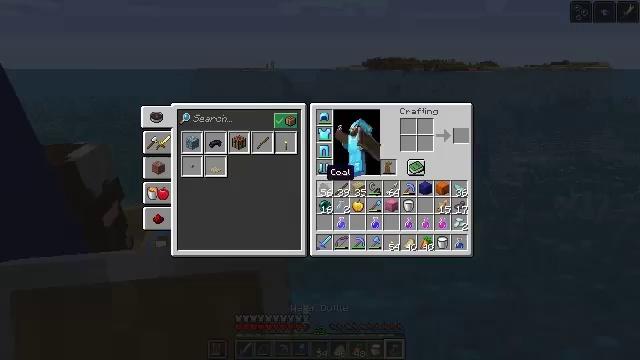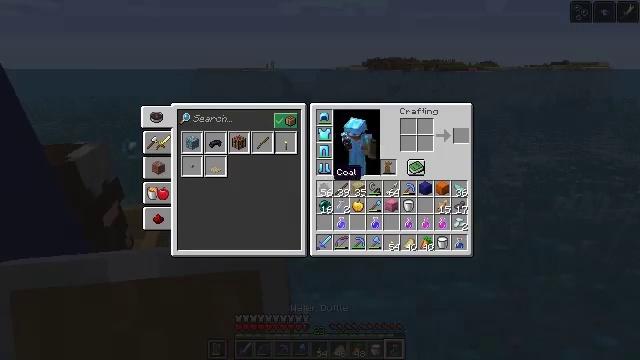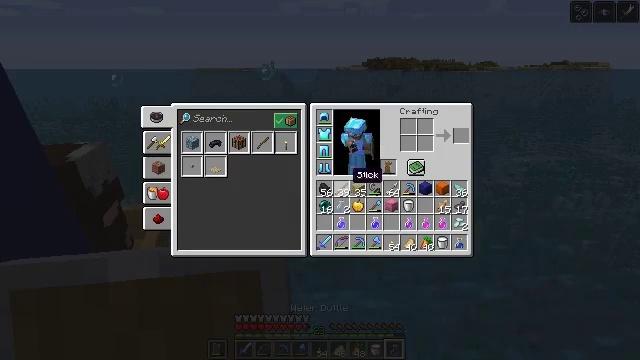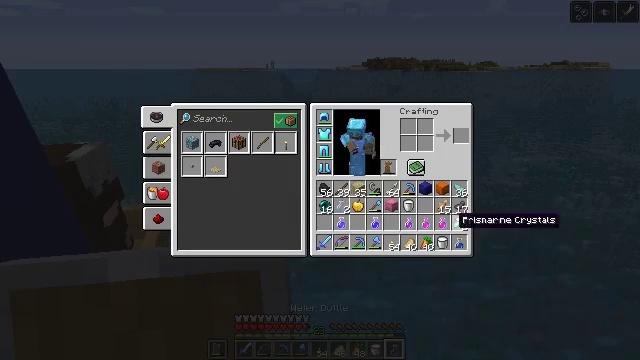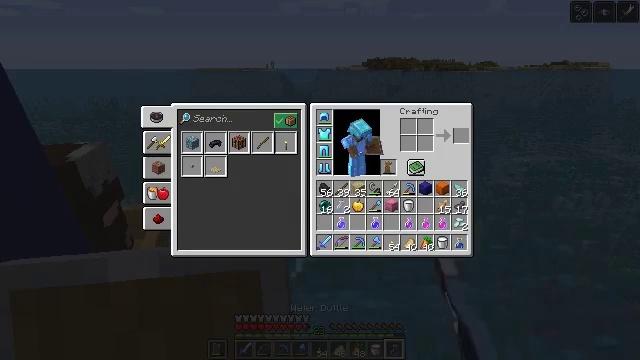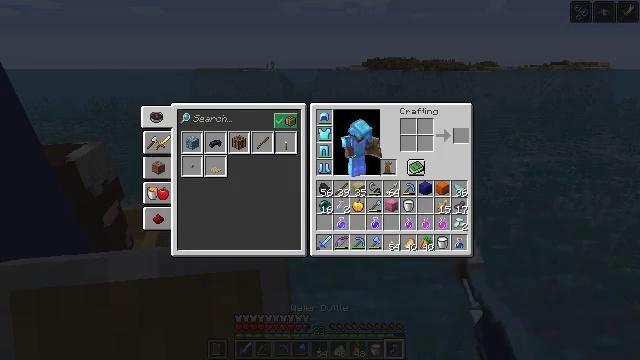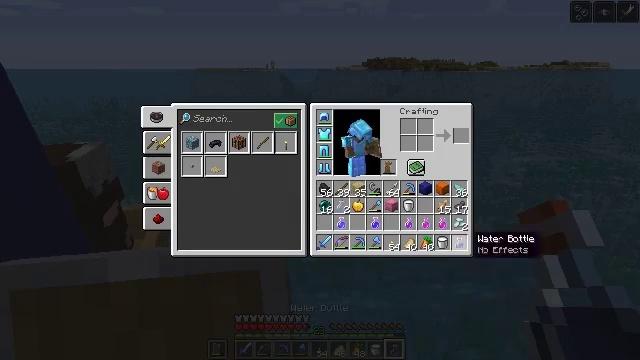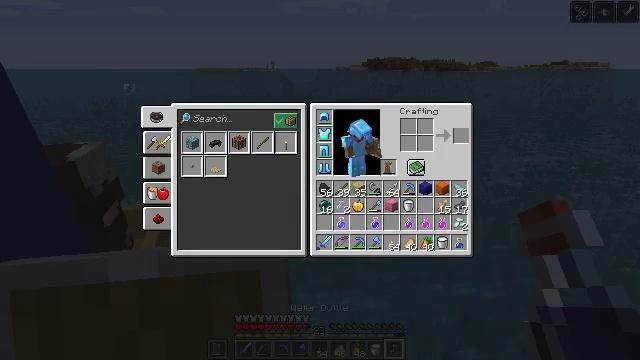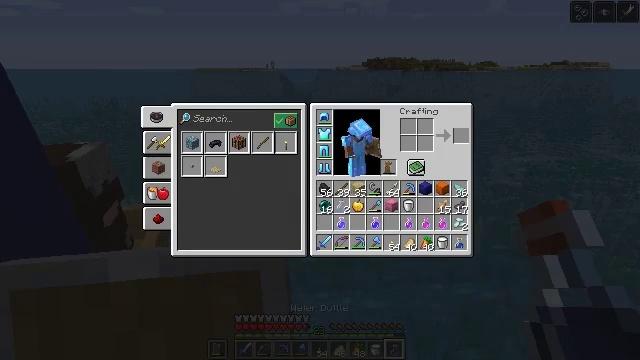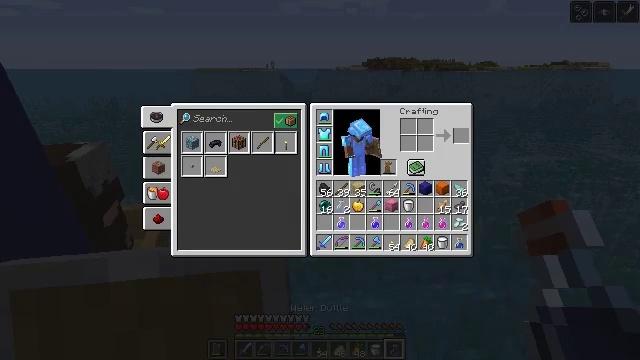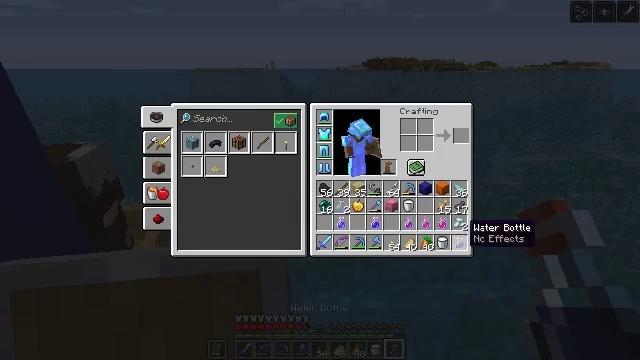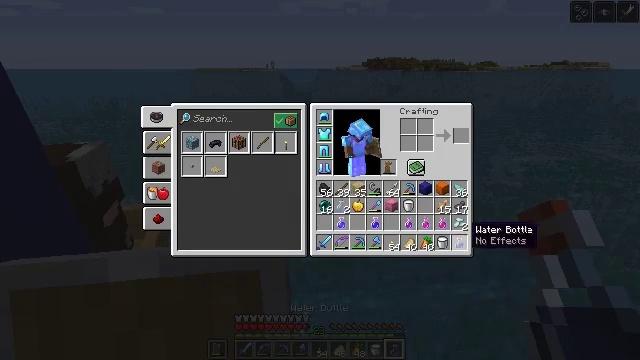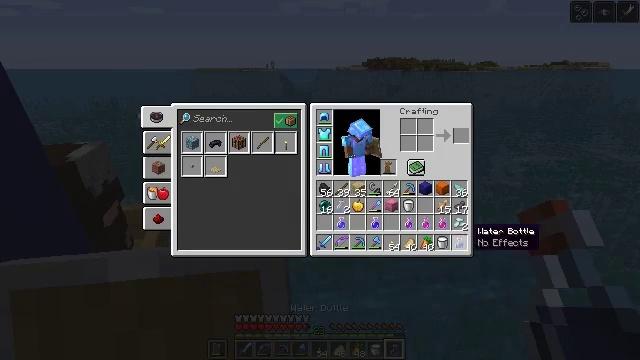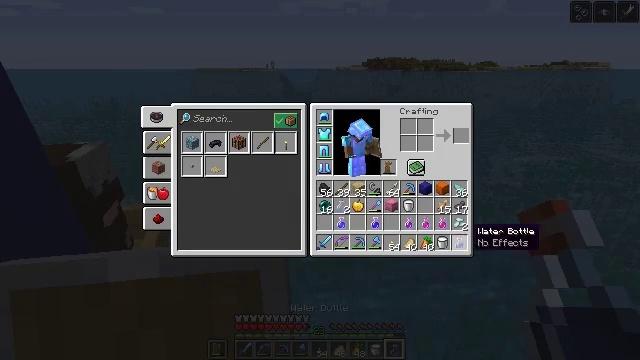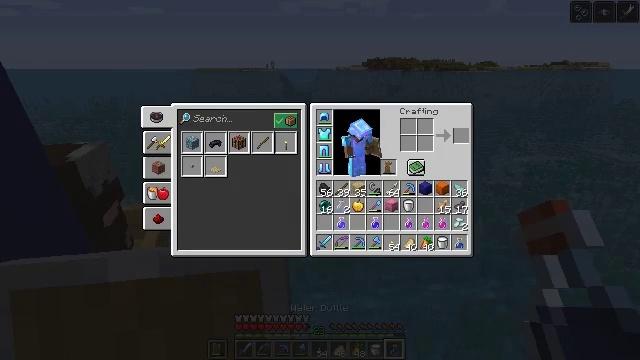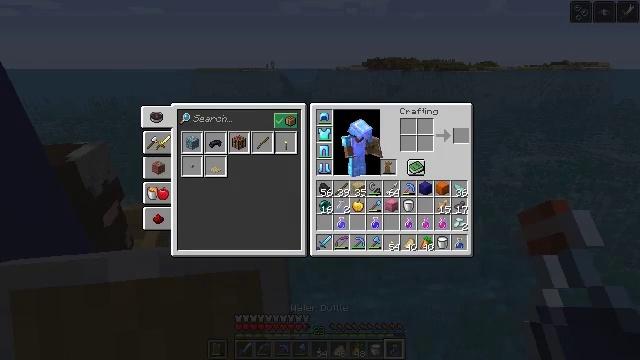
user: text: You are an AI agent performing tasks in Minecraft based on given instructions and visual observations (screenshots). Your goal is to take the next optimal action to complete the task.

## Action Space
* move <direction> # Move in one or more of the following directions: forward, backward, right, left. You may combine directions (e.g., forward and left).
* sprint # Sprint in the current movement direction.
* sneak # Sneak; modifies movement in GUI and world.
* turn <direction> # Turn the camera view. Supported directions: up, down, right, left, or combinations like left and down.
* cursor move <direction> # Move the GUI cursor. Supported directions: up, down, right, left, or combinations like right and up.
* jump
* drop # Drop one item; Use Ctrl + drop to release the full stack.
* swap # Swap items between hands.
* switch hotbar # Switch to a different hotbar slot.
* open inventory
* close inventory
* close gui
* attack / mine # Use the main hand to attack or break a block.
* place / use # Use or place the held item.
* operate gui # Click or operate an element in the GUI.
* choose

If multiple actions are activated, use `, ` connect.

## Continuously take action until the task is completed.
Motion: motion action
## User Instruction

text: Gather tall seagrass in the ocean.
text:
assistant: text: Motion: open inventory
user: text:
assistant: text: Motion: cursor move right
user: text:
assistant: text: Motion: cursor move right and down
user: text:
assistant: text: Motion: sneak, cursor move right and down
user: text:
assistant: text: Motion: sneak, cursor move down
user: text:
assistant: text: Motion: sneak, cursor move left and up
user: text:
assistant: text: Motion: sneak, cursor move left and up
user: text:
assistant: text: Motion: sneak
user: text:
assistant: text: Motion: sneak
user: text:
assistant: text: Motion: sneak
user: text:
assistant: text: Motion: sneak
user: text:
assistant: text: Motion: sneak
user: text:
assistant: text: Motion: no_op
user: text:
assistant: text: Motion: cursor move right
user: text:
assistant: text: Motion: no_op
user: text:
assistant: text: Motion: cursor move left
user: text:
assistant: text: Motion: cursor move left
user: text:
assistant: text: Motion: no_op
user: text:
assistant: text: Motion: no_op
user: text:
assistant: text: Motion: no_op
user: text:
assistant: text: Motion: no_op
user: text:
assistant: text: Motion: no_op
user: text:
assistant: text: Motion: no_op
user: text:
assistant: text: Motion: operate gui
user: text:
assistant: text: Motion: no_op
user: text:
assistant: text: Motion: cursor move left
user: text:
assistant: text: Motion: cursor move left and up
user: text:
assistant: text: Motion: cursor move left
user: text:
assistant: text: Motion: no_op
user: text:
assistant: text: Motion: no_op